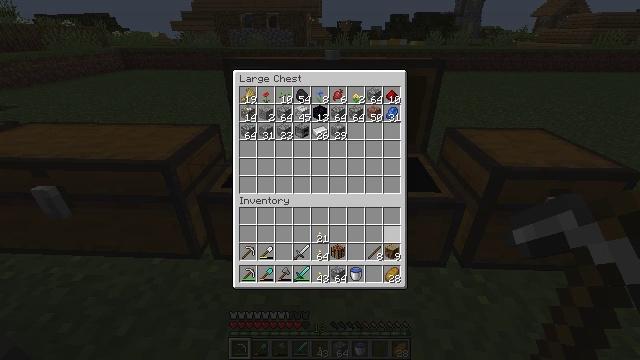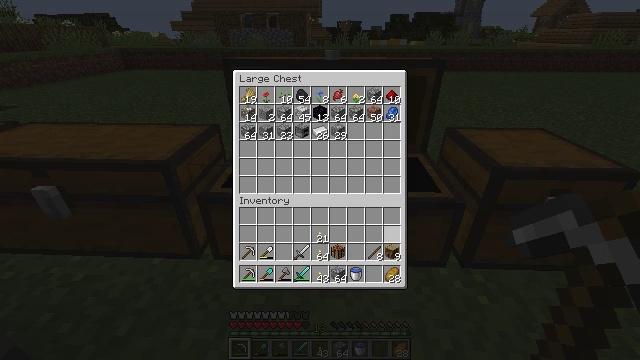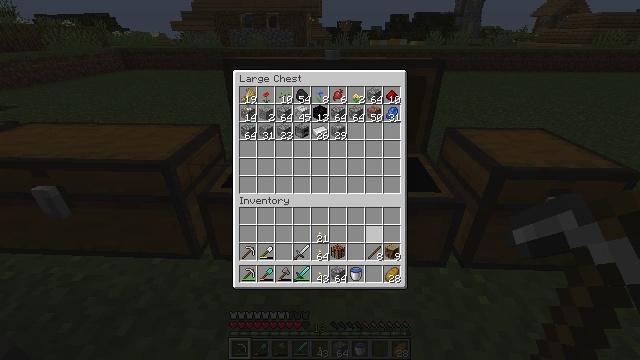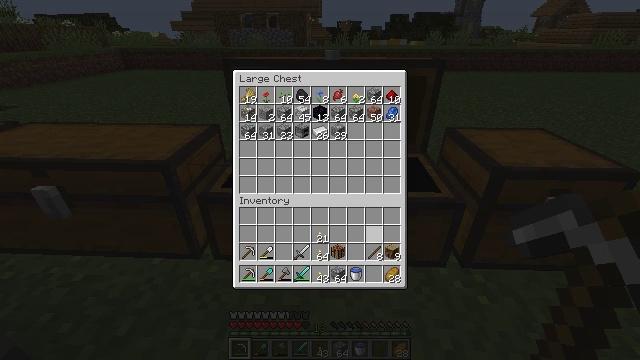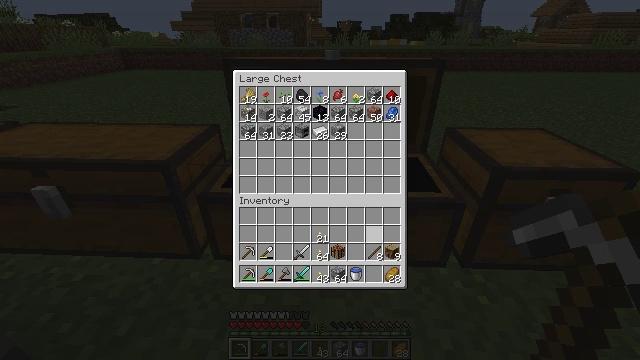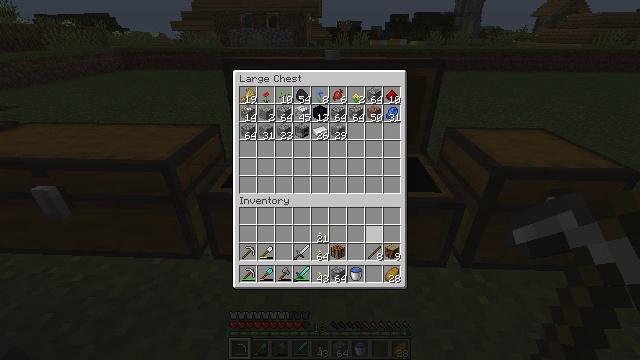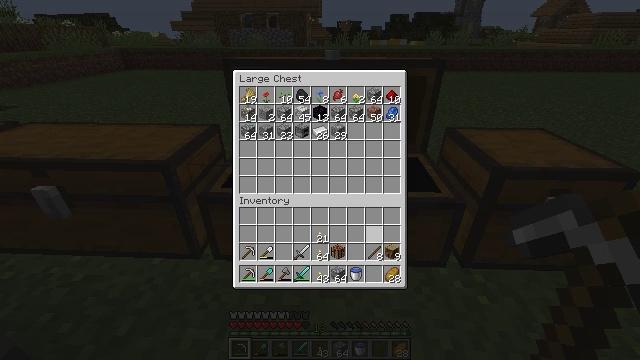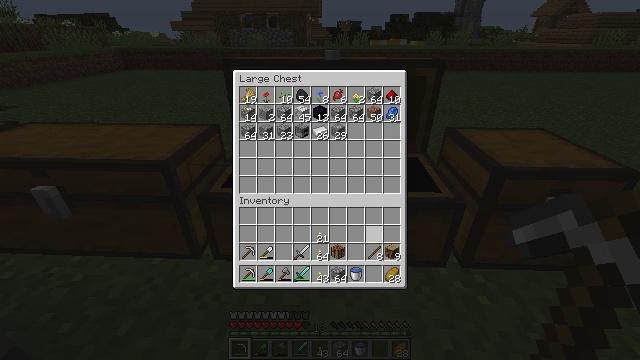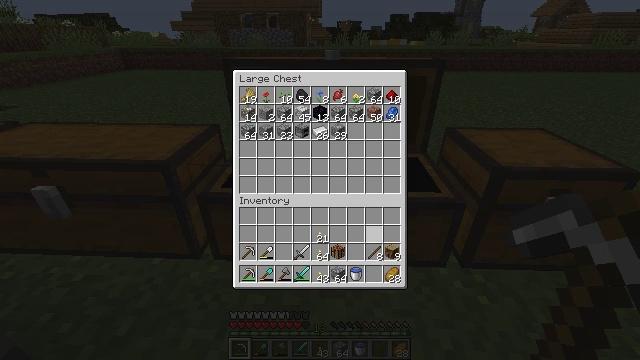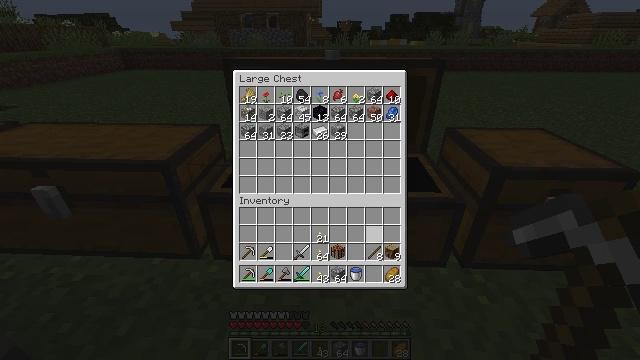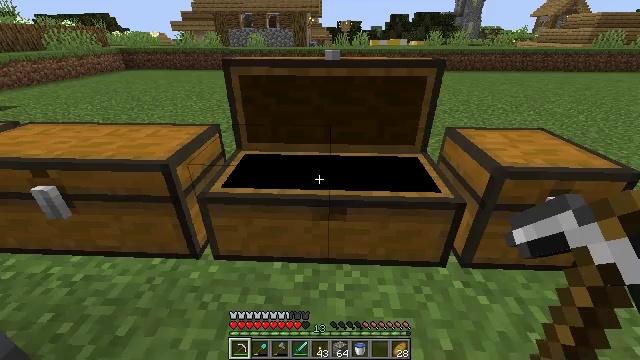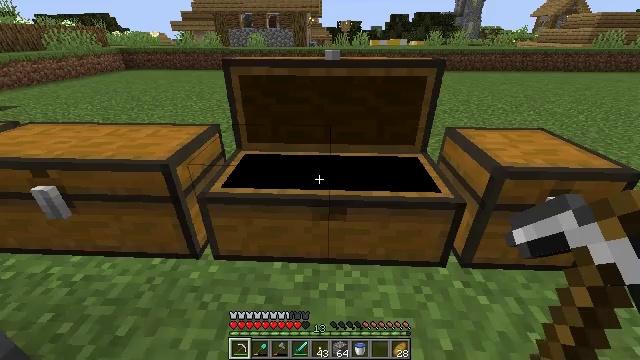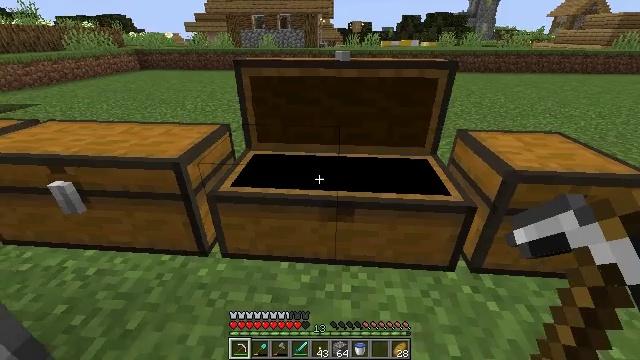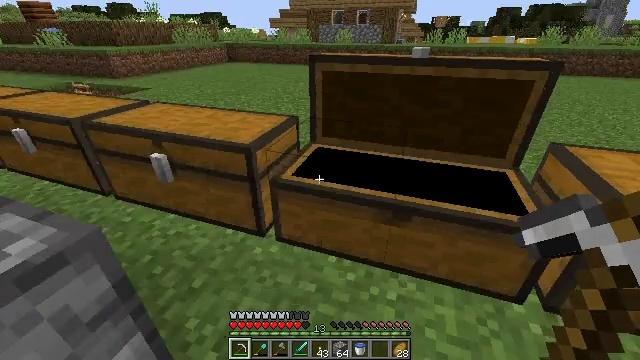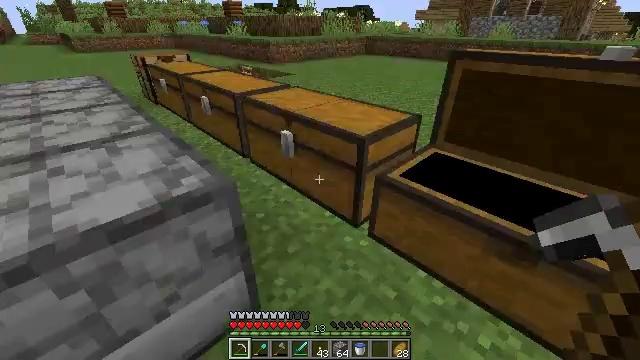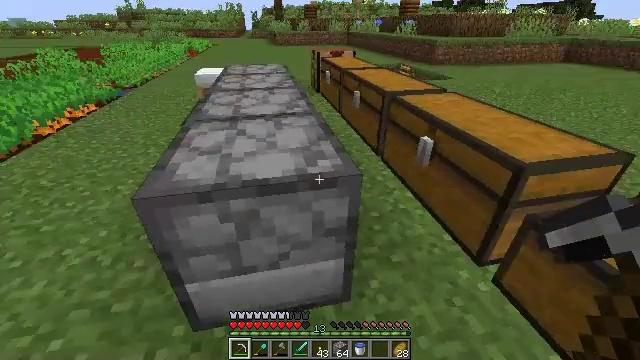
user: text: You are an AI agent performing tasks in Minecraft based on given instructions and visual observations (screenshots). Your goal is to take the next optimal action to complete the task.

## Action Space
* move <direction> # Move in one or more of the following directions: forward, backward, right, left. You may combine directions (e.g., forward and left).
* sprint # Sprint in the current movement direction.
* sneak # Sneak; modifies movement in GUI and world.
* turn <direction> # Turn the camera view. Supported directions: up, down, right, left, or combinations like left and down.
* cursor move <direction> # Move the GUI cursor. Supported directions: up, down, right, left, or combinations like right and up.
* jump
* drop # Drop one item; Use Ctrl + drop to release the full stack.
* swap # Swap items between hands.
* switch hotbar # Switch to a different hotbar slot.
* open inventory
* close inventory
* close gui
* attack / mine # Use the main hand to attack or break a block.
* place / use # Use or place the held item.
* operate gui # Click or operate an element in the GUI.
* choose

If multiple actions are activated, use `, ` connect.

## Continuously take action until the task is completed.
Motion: motion action
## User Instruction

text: Harvest carrots from the farmland.
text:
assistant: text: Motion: no_op
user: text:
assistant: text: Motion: no_op
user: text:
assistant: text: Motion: no_op
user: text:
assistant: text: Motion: no_op
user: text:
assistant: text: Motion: no_op
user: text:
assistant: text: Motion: no_op
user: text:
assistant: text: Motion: no_op
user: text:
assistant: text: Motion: no_op
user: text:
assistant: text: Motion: no_op
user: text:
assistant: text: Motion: no_op
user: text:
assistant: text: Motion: no_op
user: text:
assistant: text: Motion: no_op
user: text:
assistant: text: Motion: no_op
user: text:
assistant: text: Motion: no_op
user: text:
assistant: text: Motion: no_op
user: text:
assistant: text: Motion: turn left
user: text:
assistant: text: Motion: turn left
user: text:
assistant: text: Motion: turn left and down
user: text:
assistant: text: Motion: turn left
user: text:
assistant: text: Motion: turn left and up
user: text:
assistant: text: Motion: turn left and up
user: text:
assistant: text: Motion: no_op
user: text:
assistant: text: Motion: no_op
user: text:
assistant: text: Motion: move forward, turn right
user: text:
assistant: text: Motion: move forward, turn right
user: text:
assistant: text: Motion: move forward, turn left
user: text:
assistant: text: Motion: move forward and move left, turn left and up
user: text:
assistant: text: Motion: move forward and move left, turn left
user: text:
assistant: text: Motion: move forward and move left, turn left
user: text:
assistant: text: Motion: move forward and move left, turn left